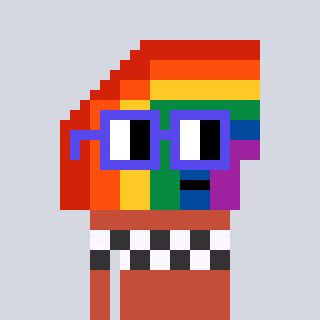
a pixel art character with square blue glasses, a rainbow-shaped head and a rust-colored body on a cool background